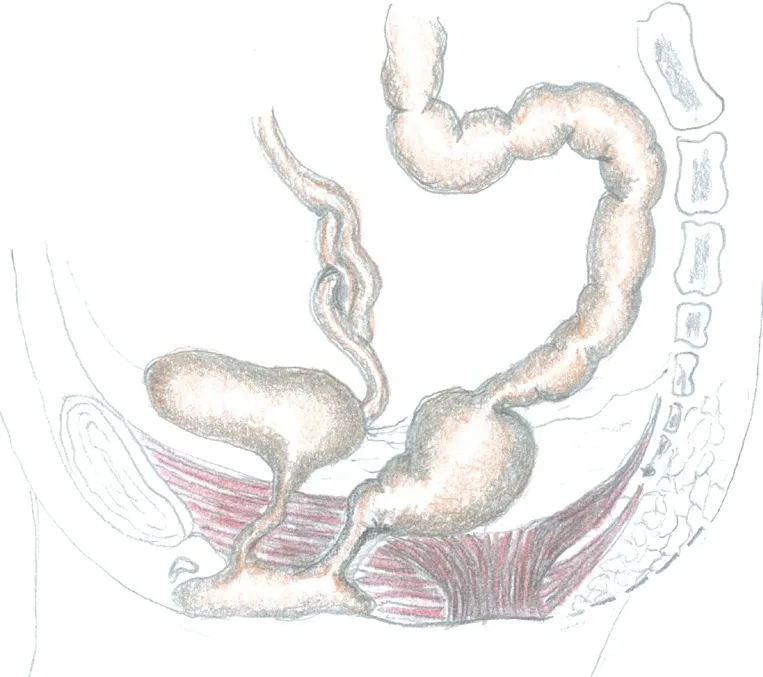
Anatomy of the patient.
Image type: radiology (ct)